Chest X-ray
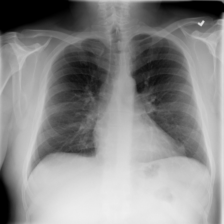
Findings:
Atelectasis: negative
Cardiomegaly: negative
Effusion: negative
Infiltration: positive
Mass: negative
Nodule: negative
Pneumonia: negative
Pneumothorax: negative
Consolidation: negative
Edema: negative
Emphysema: negative
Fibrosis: negative
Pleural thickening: negative
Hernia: negative